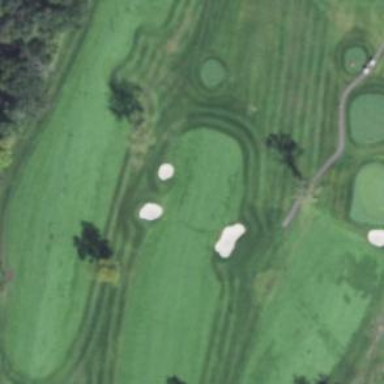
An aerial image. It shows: Golf fairway surrounded by grass.